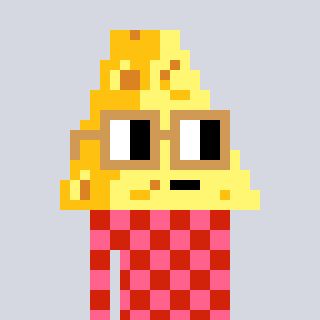
a pixel art character with square brown glasses, a cheese-shaped head and a red-colored body on a cool background